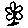
Label: flower